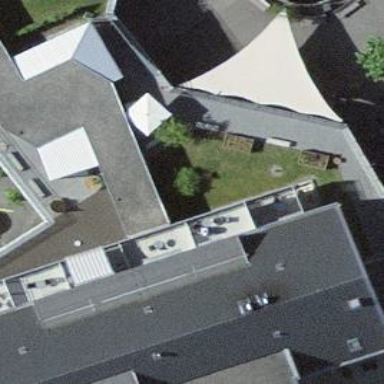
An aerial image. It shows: Part of building is shown in the image.